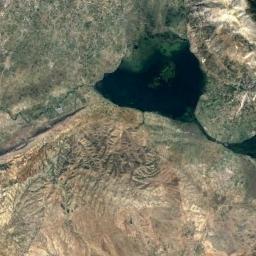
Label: lake